Question: How can I make the ZERO gridline bold?

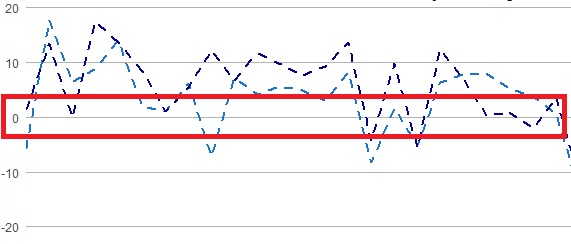
Answer: I'm not certain about what you want without a reproducible example, but an easy solution could be by simply using 'geom_hline(yintercept=0, color = "grey", size=2)'. Of course you can change the color or size.